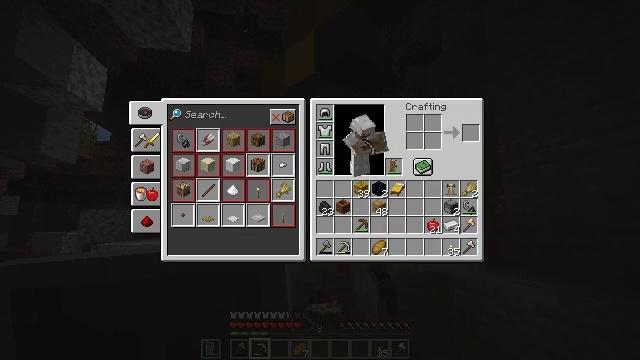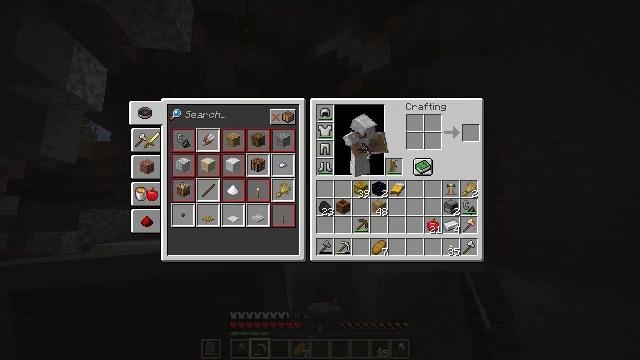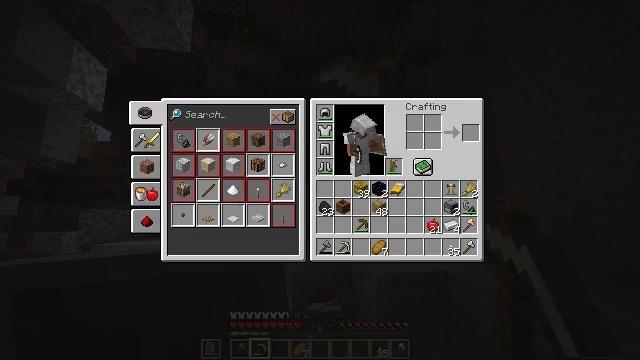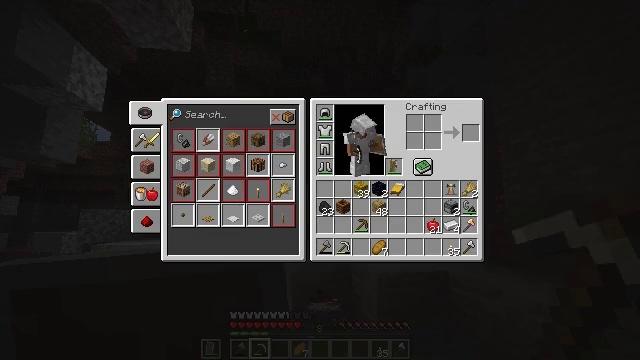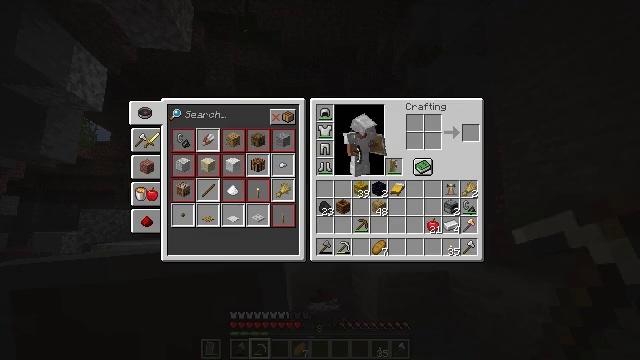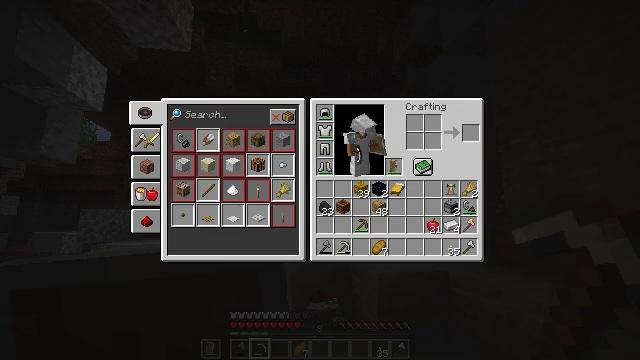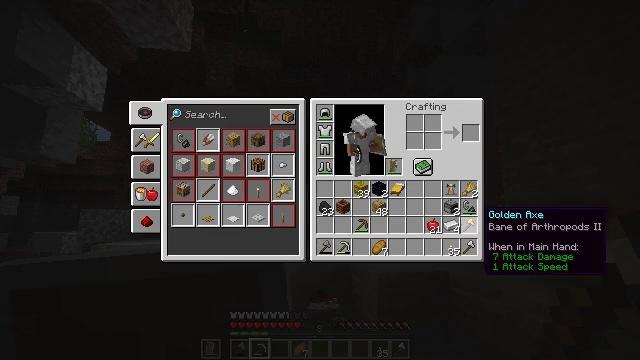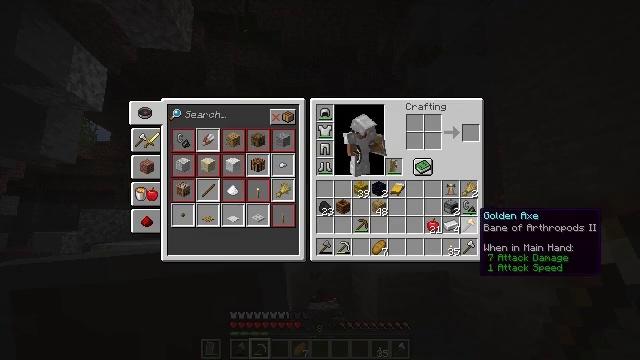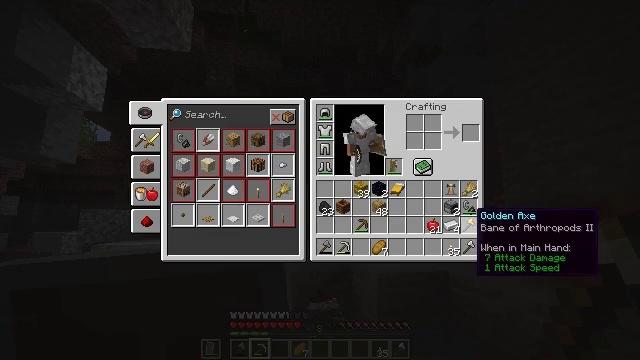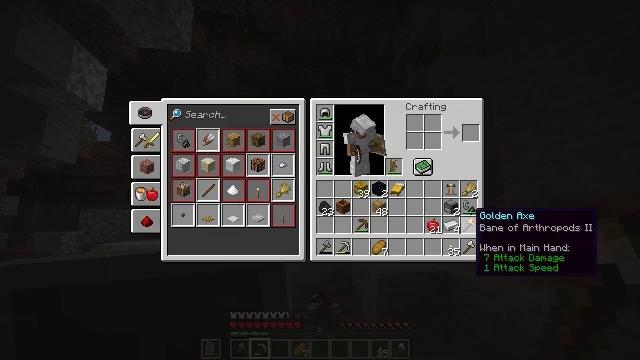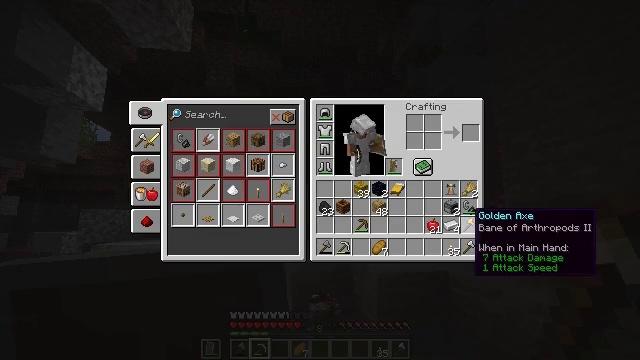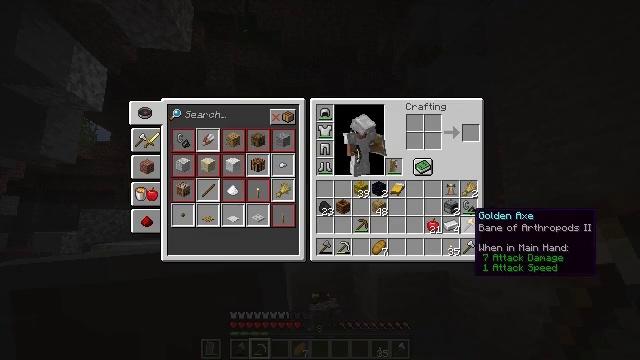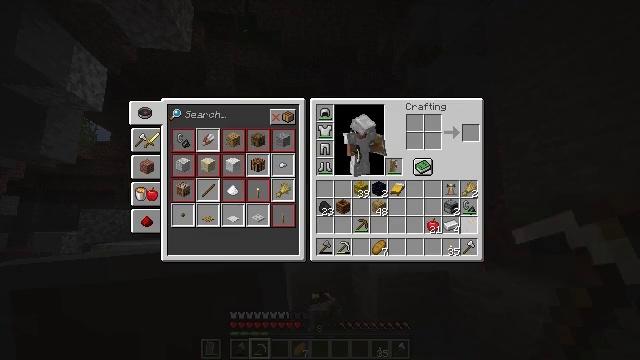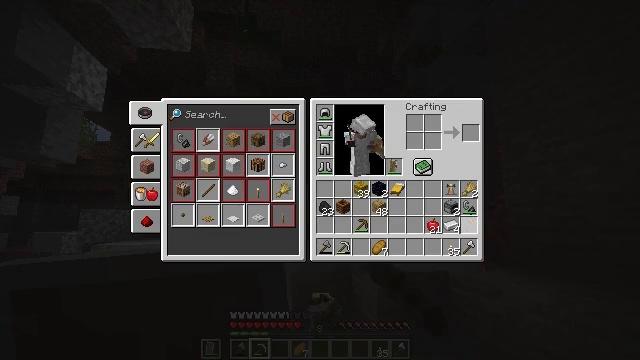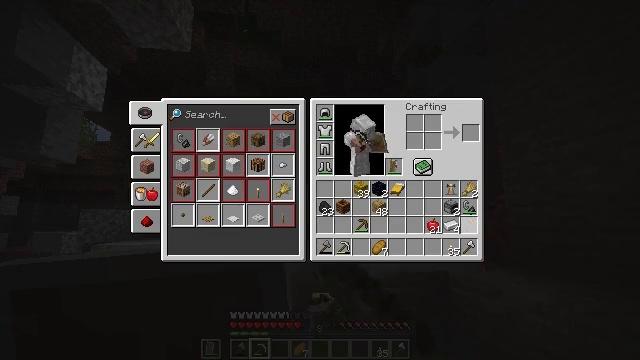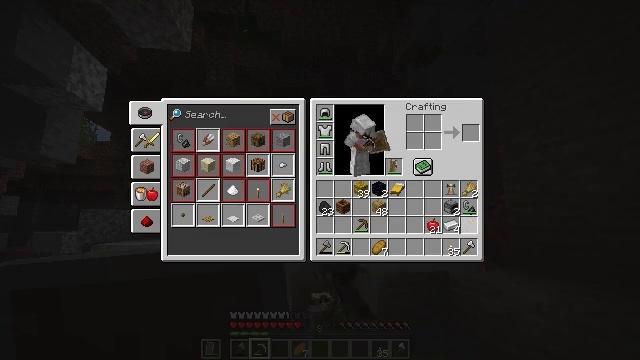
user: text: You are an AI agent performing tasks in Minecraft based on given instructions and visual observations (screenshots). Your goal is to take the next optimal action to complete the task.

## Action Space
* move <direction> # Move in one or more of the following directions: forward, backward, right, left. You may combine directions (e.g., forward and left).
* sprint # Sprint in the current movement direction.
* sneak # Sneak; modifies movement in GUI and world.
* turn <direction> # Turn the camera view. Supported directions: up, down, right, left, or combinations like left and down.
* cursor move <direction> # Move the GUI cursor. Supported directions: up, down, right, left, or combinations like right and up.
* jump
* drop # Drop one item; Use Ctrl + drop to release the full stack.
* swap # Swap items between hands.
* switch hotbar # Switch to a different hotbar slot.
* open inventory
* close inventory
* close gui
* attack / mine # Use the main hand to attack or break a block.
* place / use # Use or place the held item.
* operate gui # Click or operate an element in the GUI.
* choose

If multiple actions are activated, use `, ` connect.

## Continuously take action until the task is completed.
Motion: motion action
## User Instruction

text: Remove a golden axe from the inventory.
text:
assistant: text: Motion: sprint, cursor move right, open gui
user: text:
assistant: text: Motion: sprint
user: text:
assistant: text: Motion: sprint
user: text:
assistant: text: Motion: sprint
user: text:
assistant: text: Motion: sprint
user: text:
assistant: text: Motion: sprint, cursor move left
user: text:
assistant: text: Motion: sprint
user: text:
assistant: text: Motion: sprint
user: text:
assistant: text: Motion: sprint
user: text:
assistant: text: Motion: sprint
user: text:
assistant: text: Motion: sprint
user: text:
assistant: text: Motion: sprint, drop
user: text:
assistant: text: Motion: sprint, drop
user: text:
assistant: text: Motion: sprint
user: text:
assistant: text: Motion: sprint
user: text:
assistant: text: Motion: sprint, cursor move up
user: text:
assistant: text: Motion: sprint